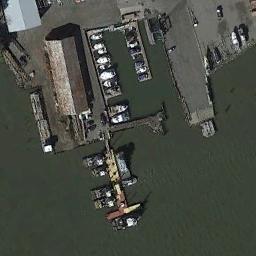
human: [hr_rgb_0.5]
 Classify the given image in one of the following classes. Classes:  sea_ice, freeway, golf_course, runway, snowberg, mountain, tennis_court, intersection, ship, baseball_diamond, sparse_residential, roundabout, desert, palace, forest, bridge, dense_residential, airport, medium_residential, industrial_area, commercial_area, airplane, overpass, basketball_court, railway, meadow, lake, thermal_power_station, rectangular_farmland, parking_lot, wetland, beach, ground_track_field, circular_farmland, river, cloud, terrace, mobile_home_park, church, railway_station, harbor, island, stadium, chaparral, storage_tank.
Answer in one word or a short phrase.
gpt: harbor